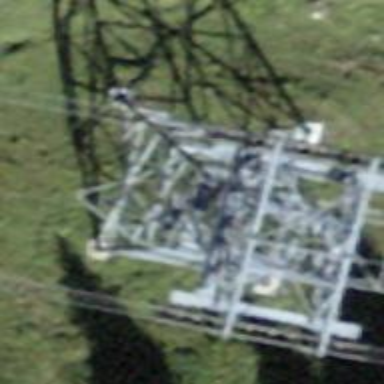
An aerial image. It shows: Pylon used for aerialway.